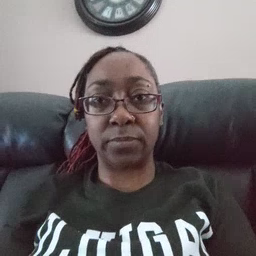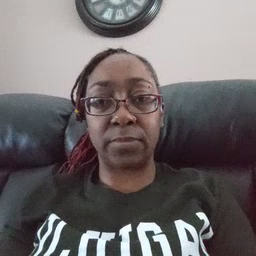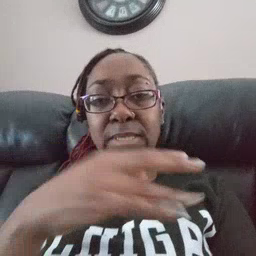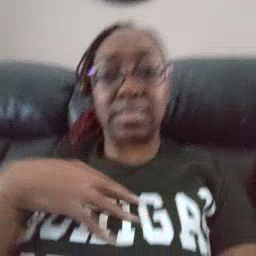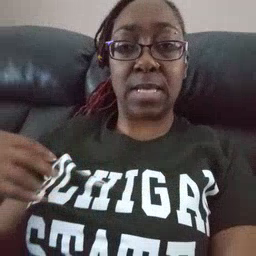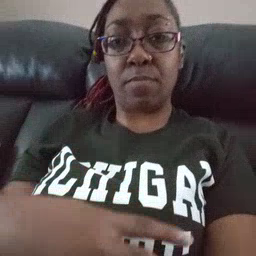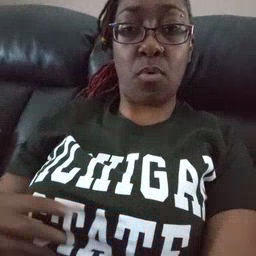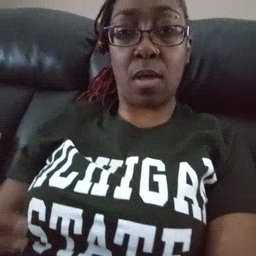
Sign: zebra